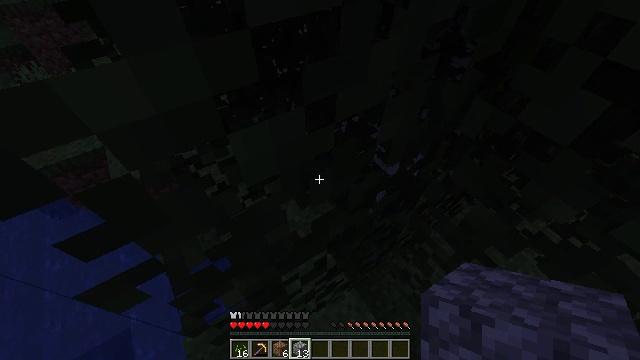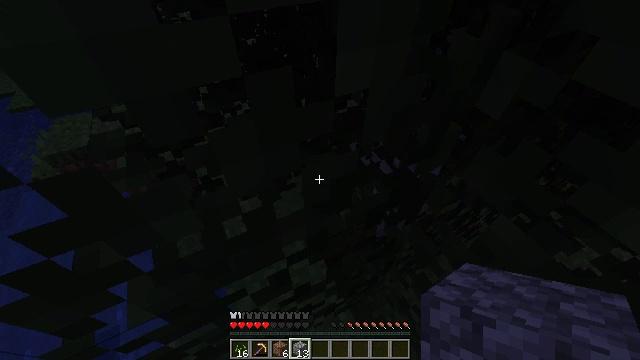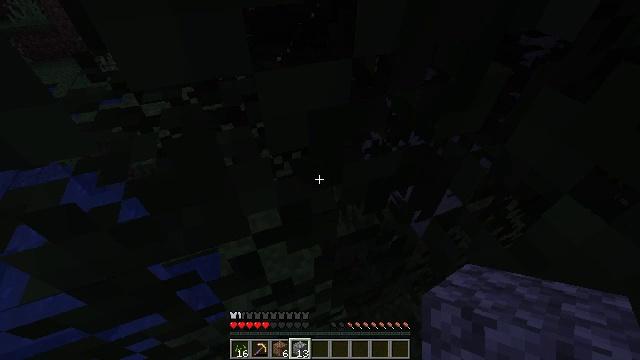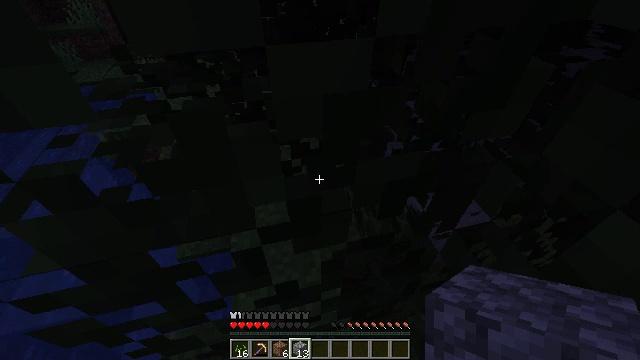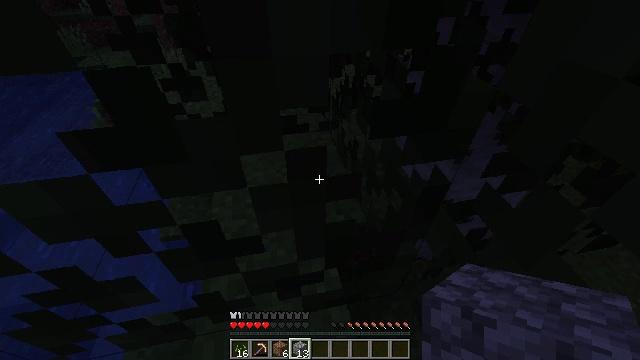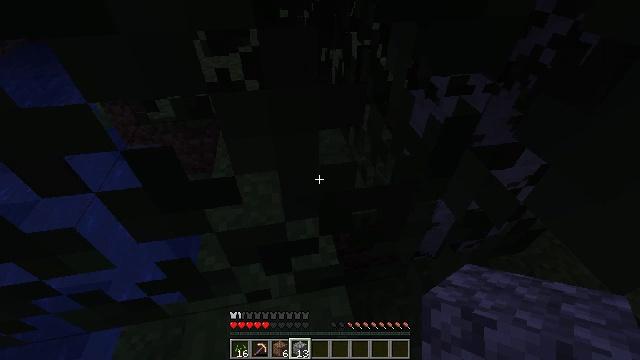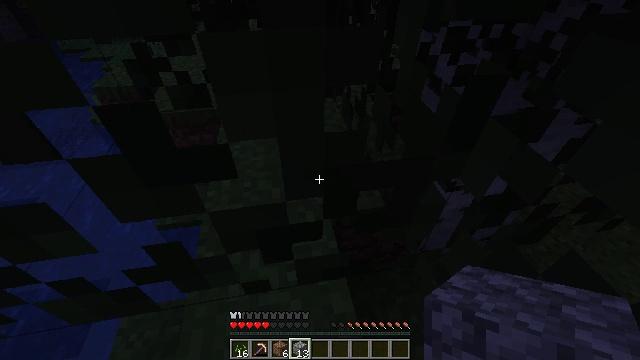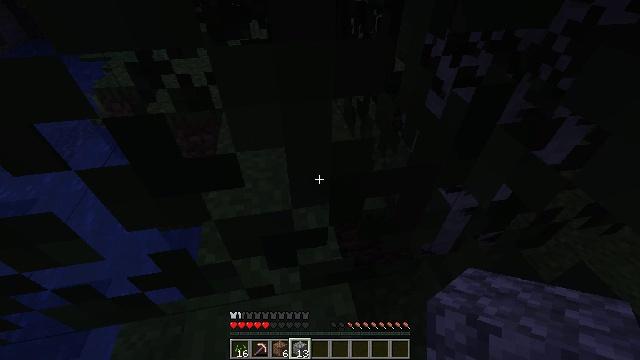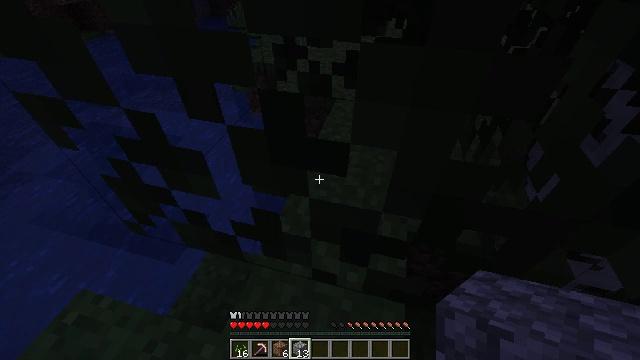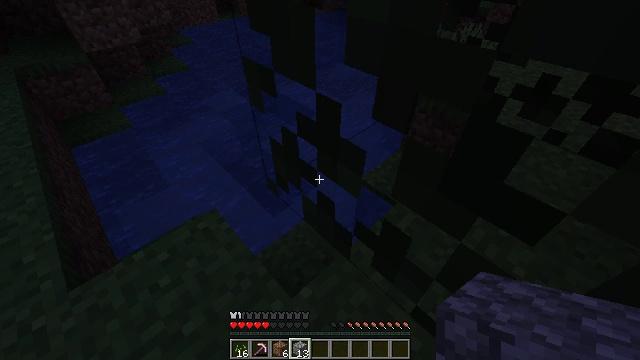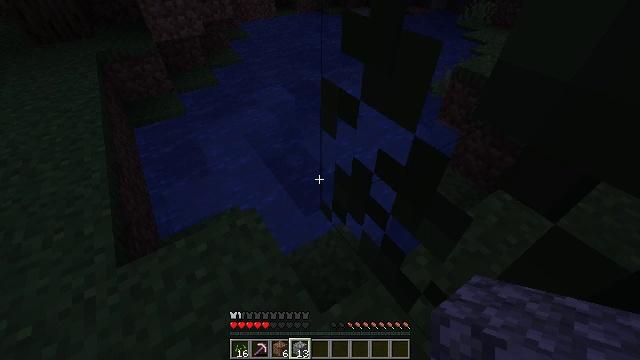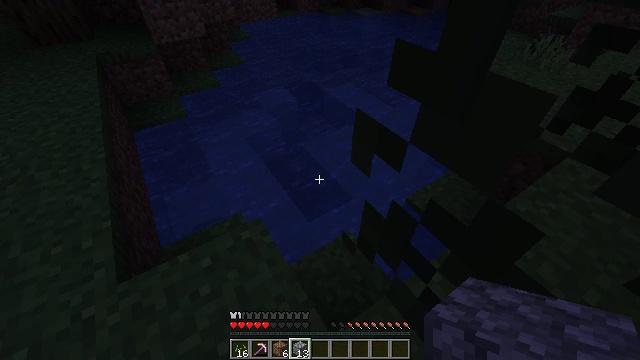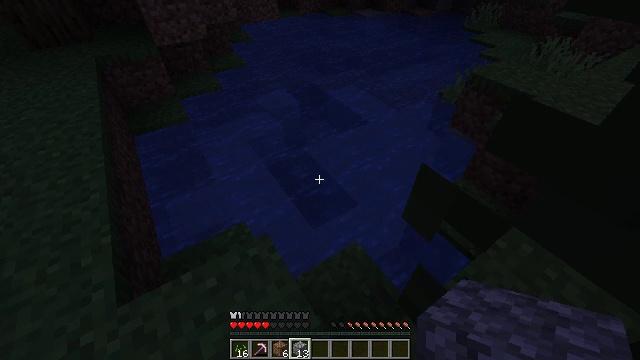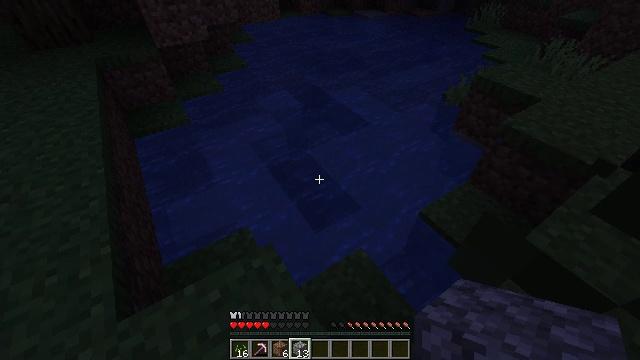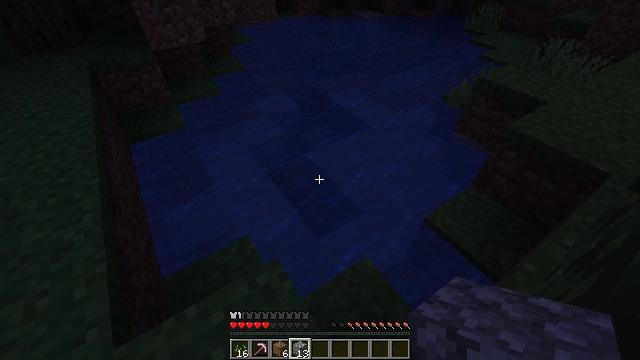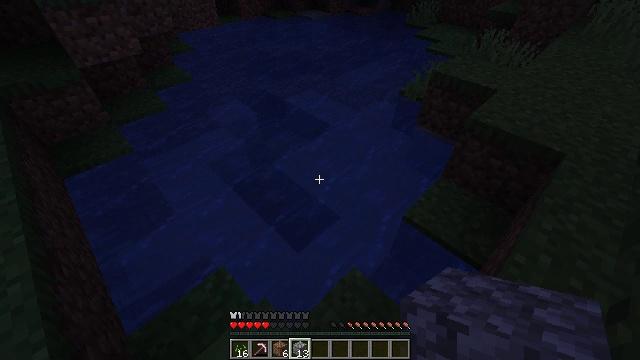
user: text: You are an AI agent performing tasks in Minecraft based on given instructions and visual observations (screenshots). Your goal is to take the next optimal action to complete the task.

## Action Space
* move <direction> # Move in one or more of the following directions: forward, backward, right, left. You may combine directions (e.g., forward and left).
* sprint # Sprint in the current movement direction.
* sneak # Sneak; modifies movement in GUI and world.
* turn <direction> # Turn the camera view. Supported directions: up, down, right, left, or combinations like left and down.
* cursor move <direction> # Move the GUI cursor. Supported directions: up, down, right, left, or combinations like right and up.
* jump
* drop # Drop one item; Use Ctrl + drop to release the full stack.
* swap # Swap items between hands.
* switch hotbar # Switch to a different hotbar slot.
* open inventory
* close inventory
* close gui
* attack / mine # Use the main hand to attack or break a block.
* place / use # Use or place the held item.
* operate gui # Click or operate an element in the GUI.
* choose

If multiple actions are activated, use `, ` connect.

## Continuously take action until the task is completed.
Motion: motion action
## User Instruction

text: Gather oak logs from trees.
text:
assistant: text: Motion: move forward, turn left and up, jump
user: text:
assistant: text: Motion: move forward, turn left and up
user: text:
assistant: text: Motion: move forward, turn left and up
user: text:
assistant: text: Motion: move forward, turn left and up
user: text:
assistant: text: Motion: move forward, turn left
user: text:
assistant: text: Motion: move forward
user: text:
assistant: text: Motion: move forward
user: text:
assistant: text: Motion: move forward, turn left
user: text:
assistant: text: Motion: move forward, turn left
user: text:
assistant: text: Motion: move forward, turn left
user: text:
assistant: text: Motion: move forward
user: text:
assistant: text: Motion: move forward
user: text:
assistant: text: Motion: move forward
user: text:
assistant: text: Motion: move forward
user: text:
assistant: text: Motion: move forward, turn right
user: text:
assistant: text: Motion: move forward, turn right
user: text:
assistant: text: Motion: move forward, turn right
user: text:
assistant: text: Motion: move forward, turn right
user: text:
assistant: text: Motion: move forward, turn right
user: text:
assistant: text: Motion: move forward, turn right, jump
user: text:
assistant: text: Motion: move forward, turn right, jump
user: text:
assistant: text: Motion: move forward, turn right, jump
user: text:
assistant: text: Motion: move forward, jump
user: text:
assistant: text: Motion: move forward, jump
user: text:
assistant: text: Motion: move forward, jump
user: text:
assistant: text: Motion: move forward, turn right, jump
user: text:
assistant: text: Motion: move forward, turn right and up, jump
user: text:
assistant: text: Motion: move forward, turn right and up, jump
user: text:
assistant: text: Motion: move forward, turn up, jump
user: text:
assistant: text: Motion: move forward, turn up, jump